Field crop: maize
Growth stage: 2
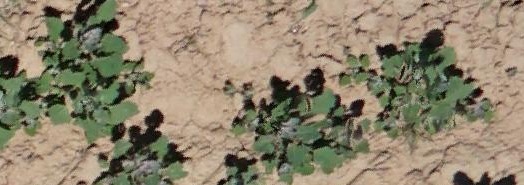
Species: maize